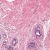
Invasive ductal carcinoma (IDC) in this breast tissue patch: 0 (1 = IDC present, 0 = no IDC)